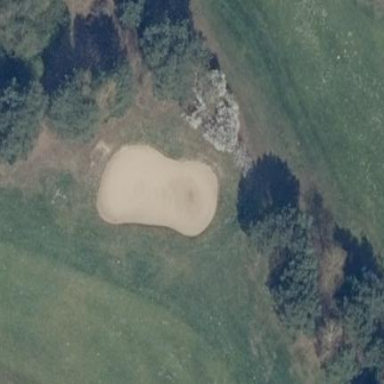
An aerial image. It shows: Bunker on golf course.